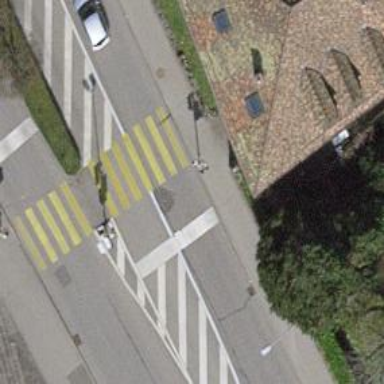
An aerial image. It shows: Kerb barrier.